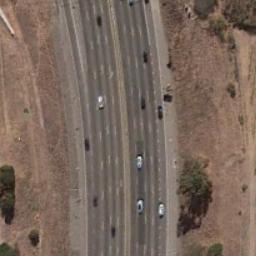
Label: freeway